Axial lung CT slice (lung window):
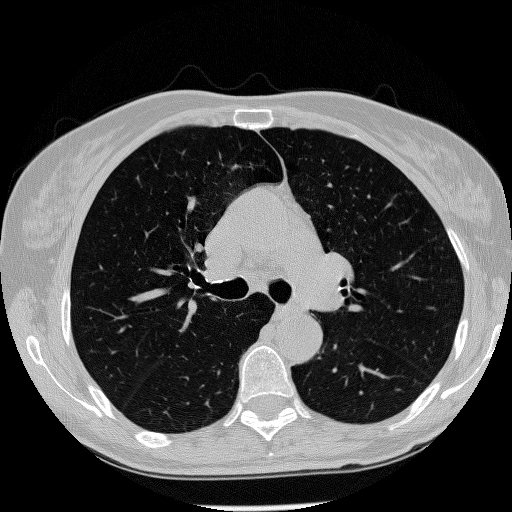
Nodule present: yes
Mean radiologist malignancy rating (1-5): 3